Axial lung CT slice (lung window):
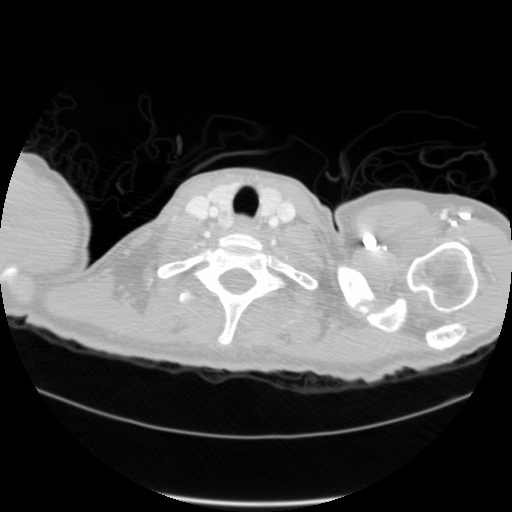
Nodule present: no